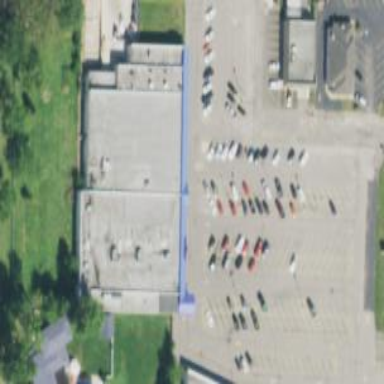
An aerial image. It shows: Retail area.